Question: I have this piece of code which fetches data from MySQL and plots the graph, and it does it correctly. However, the marking segments such as the time span coming up in text appears to be in black. I've tried doing many changes but it was futile. I want to make it white.
Also, I want the x-axis to start with January and not 2015 as seen in the image.
'''
<style>
body { font: 12px Arial;}
path {
stroke: steelblue;
stroke-width: 2;
fill: none;
}
.axis path,
.axis line {
fill: none;
stroke: grey;
stroke-width: 1;
shape-rendering: crispEdges;
}
</style>
<!-- load the d3.js library -->
<script src="http://d3js.org/d3.v3.min.js"></script>
<script>
// Set the dimensions of the canvas / graph
var margin = {top: 30, right: 20, bottom: 30, left: 50},
width = 900 - margin.left - margin.right,
height = 540 - margin.top - margin.bottom;
// Parse the date / time
var parseDate = d3.time.format("%Y-%m-%d").parse;
// Set the ranges
var x = d3.time.scale().range([0, width]);
var y = d3.scale.linear().range([height, 0]);
// Define the axes
var xAxis = d3.svg.axis().scale(x)
.orient("bottom").ticks(5);
var yAxis = d3.svg.axis().scale(y)
.orient("left").ticks(5);
// Define the line
var valueline = d3.svg.line()
.x(function(d) { return x(d.lsdate); })
.y(function(d) { return y(d.units); });
// Adds the svg canvas
var svg = d3.select("body")
.append("svg")
.attr("width", width + margin.left + margin.right)
.attr("height", height + margin.top + margin.bottom)
.append("g")
.attr("transform",
"translate(" + margin.left + "," + margin.top + ")");
// Get the data
d3.json("common/scripts/charts.php", function(error, data) {
data.forEach(function(d) {
d.lsdate = parseDate(d.lsdate);
d.units = +d.units;
});
// Scale the range of the data
x.domain(d3.extent(data, function(d) { return d.lsdate; }));
y.domain([0, d3.max(data, function(d) { return d.units; })]);
// Add the valueline path.
svg.append("path")
.attr("class", "line")
.attr("d", valueline(data));
// Add the X Axis
svg.append("g")
.attr("class", "x axis")
.attr("transform", "translate(0," + height + ")")
.call(xAxis);
// Add the Y Axis
svg.append("g")
.attr("class", "y axis")
.call(yAxis);
});
'''
Screenshot:

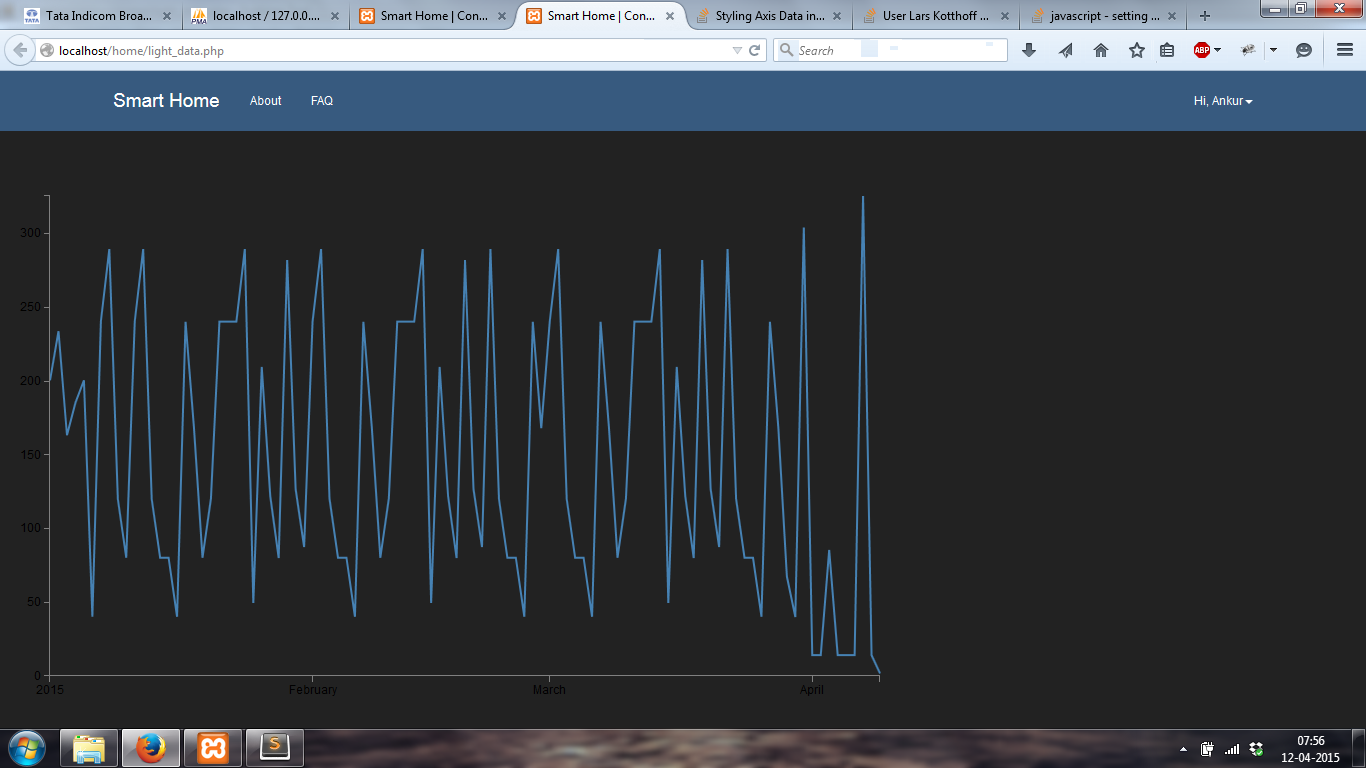
Answer: As per @Lars's comment, you need to use the 'fill' attribute to apply style to your 'text' elements:
'''
.axis text {
fill: white;
}
'''
Working fiddle here: <URL>
Aside: To prevent the x-axis starting with the year, but to always use month names, add this line when you define 'xAxis':
'''
.tickFormat(d3.time.format("%B"));
'''
Here's an update to the fiddle showing that change too: <URL>